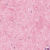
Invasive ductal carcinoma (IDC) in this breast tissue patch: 0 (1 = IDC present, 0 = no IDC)